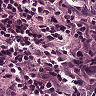
Metastatic tissue present: no